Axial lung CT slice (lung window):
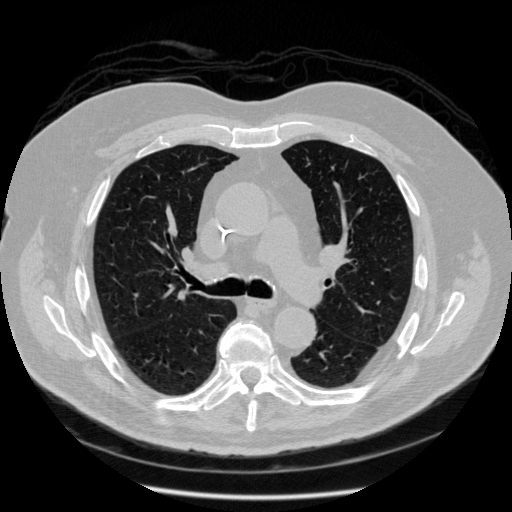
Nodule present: no